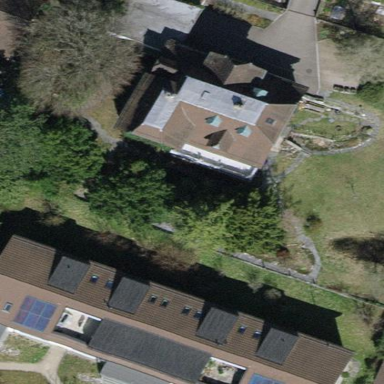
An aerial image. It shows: Detached building with hipped roof shape.